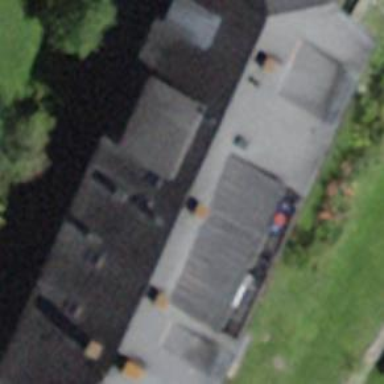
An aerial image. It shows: Building with half-hipped roof oriented along its length.